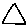
Label: triangle